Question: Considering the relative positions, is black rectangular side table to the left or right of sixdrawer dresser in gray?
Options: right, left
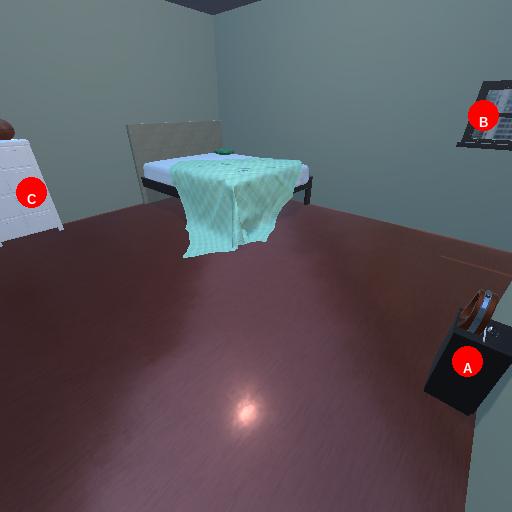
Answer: right